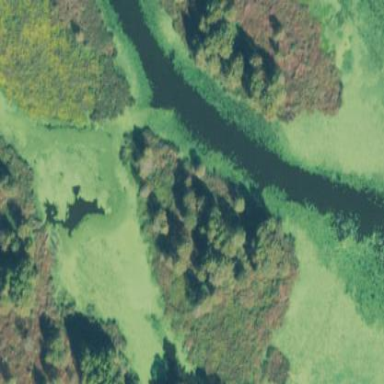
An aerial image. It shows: Bog wetland area.